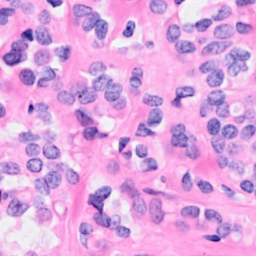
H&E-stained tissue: Breast